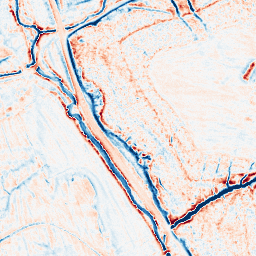
Category: edge_preserving
Decomposition family: anisotropic_diffusion
Decomposition parameters: iterations: 20
kappa: 10
gamma: 0.15
Upsampling method: edge_directed
Upsampling parameters: scale: 2
Upsampling scale: 2